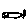
Label: fish